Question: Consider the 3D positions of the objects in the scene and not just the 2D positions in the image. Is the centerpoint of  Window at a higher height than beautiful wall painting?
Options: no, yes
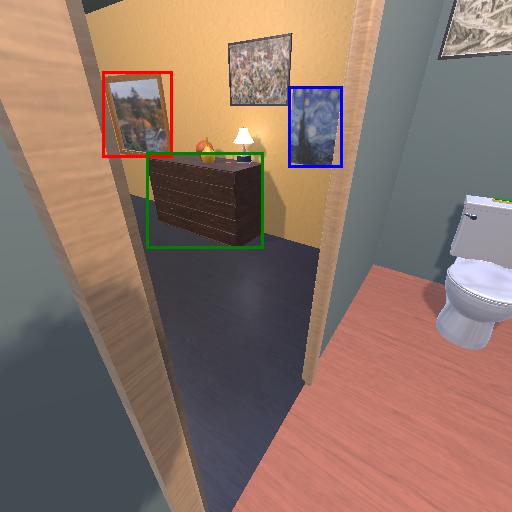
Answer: no